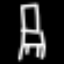
Label: chair